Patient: sex F, age 71
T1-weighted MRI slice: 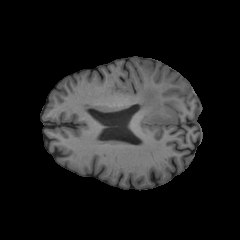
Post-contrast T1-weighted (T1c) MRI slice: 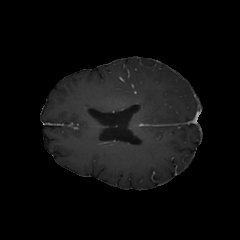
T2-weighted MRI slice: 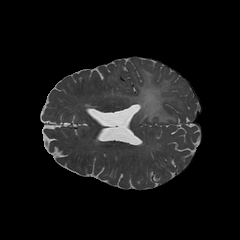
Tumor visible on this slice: yes
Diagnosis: Astrocytoma, IDH-mutant
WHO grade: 2